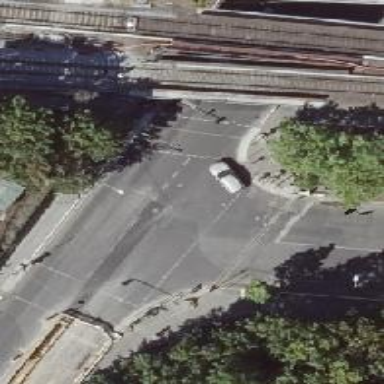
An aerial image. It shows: Road crossing with traffic signals.